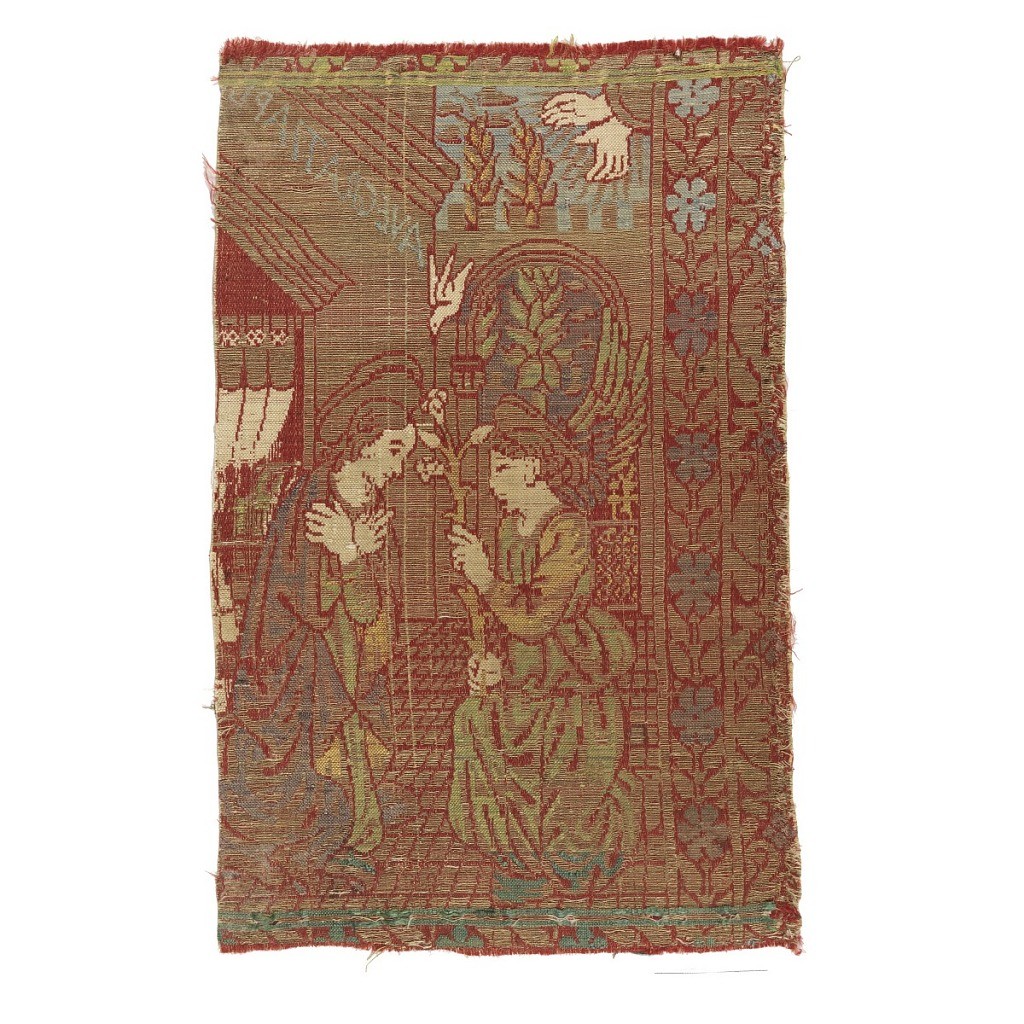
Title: Orphrey band
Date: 16th century
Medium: silk, metal wrapped linen Technique: woven
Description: Part of an Annunciation scene with the hands of God coming in from the upper right corner and part of an inscription seen in reverse under the eaves.